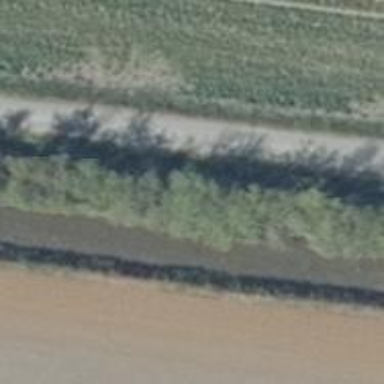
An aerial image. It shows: Row of deciduous broadleaved trees.